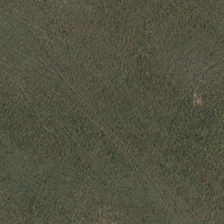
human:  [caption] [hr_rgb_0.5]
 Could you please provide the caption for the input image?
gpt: there is a meadow of green and brown .

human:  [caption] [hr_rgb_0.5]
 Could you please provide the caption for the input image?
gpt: there are some tracks in the brown meadow .

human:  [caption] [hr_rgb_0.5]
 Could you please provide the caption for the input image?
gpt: dark green grasses in this meadow grow pretty long .

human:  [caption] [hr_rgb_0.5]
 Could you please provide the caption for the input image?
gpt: there is a meadow of green and brown .

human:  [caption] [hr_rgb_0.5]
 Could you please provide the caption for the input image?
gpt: it is a piece of green meadow .